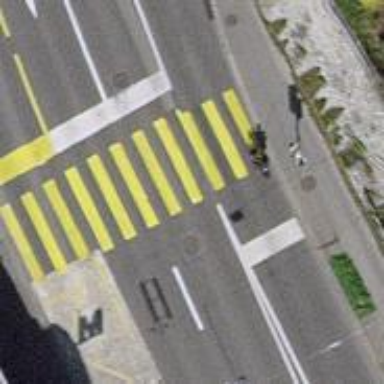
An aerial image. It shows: Crossing with traffic signals.